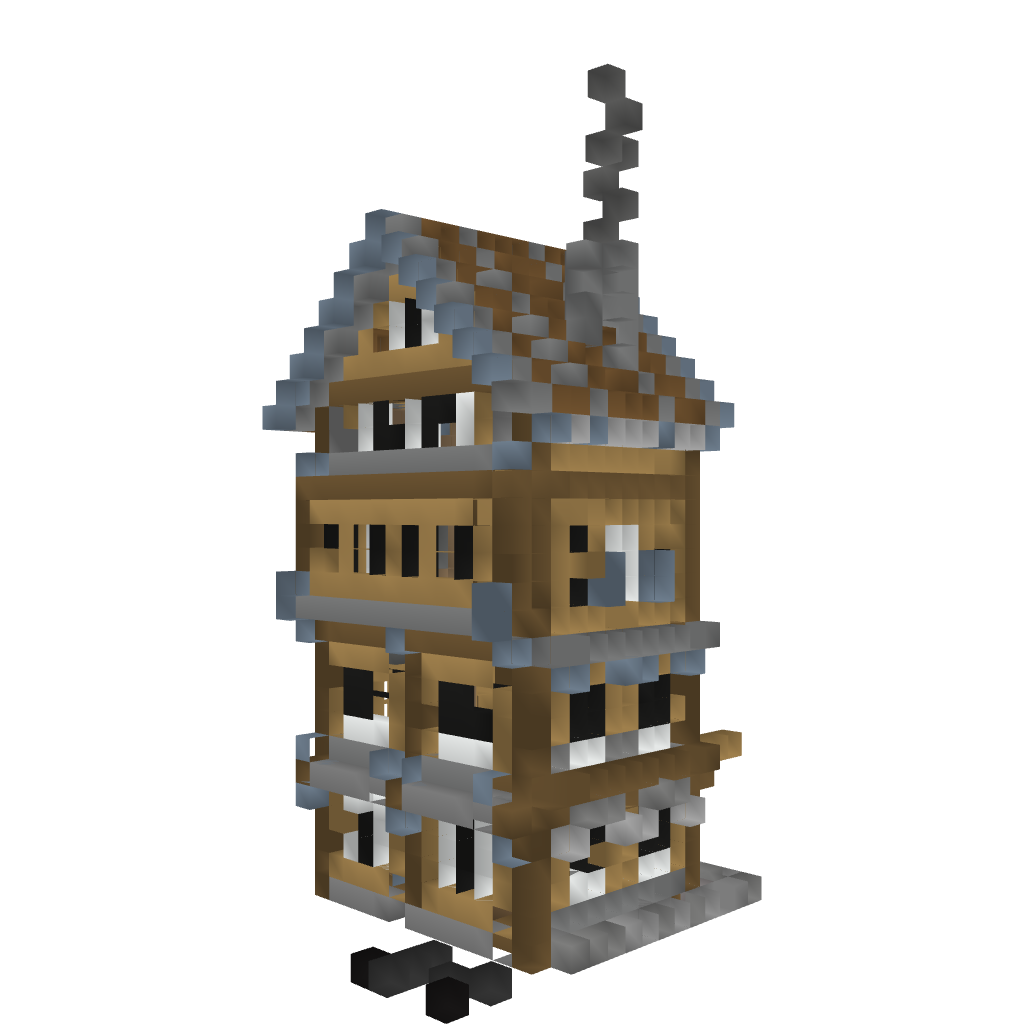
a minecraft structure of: rustic inn